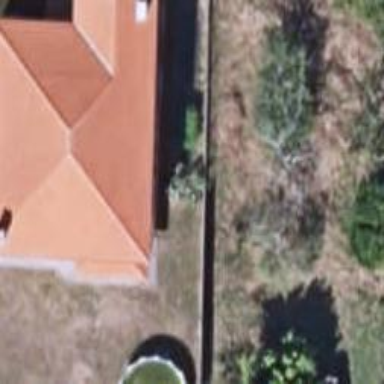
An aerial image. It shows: Simple house.